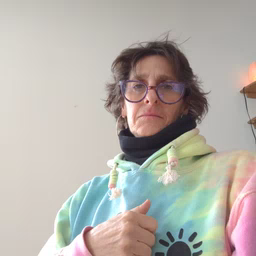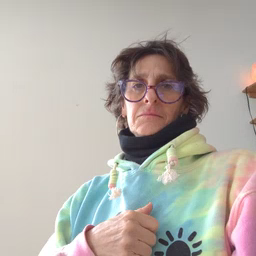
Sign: dance